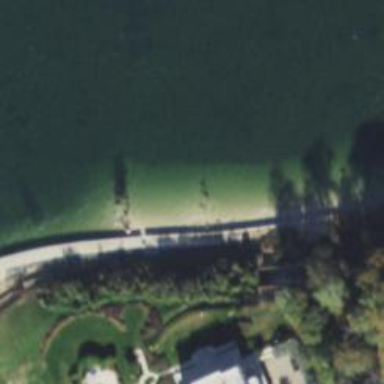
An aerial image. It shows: Breakwater structure.